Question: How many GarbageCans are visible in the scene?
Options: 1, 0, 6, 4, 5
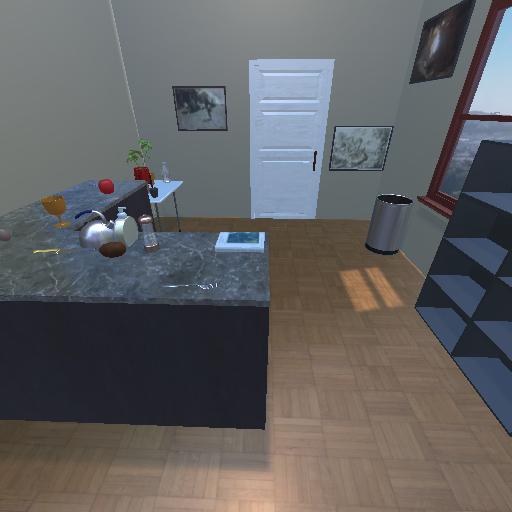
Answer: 1